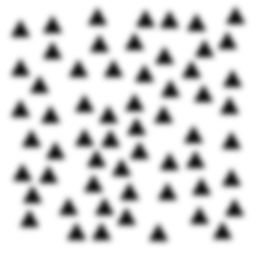
Squares: 0
Triangles: 59
Stars: 0
Total shapes: 59